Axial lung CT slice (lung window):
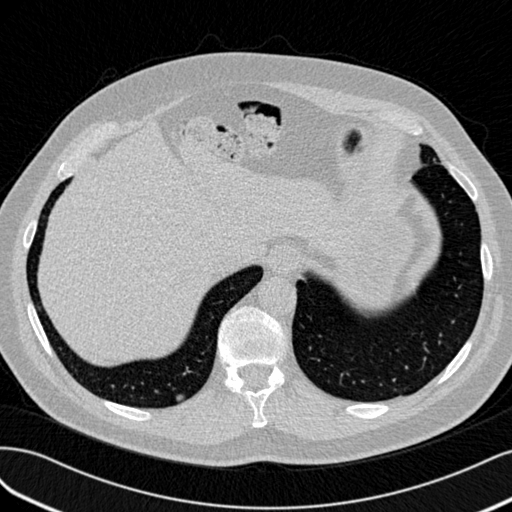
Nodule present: yes
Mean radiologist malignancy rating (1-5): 3.667